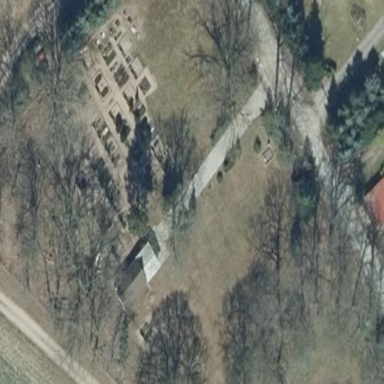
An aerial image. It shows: Cemetery.